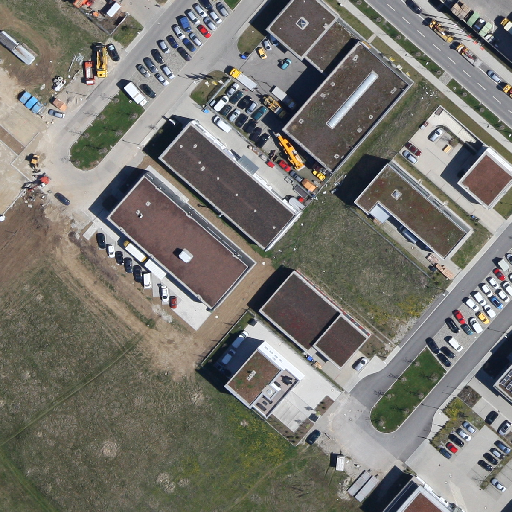
Referring expression: truck in the parking area